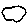
Label: cloud